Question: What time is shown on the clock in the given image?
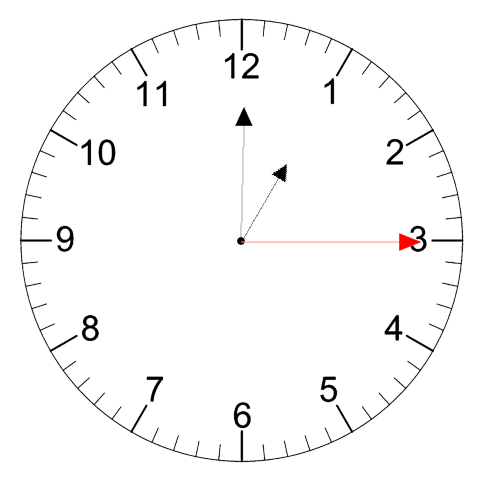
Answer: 01:00:15